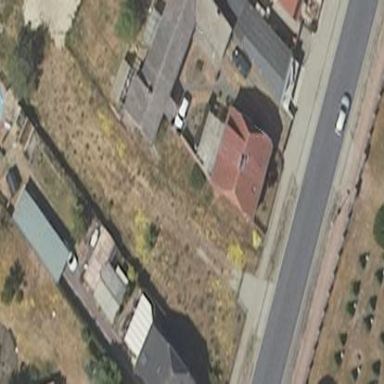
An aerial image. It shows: Shed.